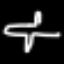
Label: airplane